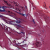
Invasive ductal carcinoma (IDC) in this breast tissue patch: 0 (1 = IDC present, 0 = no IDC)